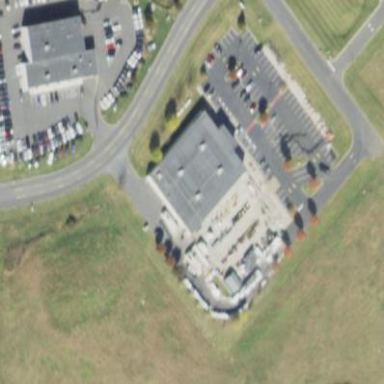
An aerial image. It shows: Retail building that serves as country store.